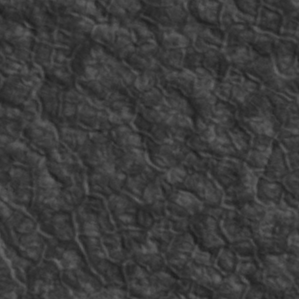
Label: non_frost